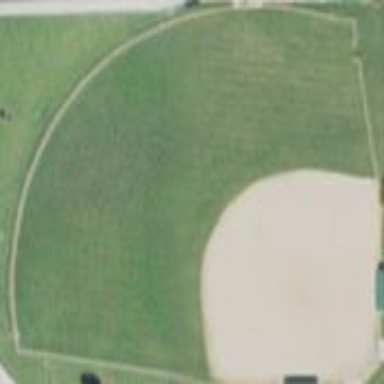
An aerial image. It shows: Baseball pitch for leisure land activities.